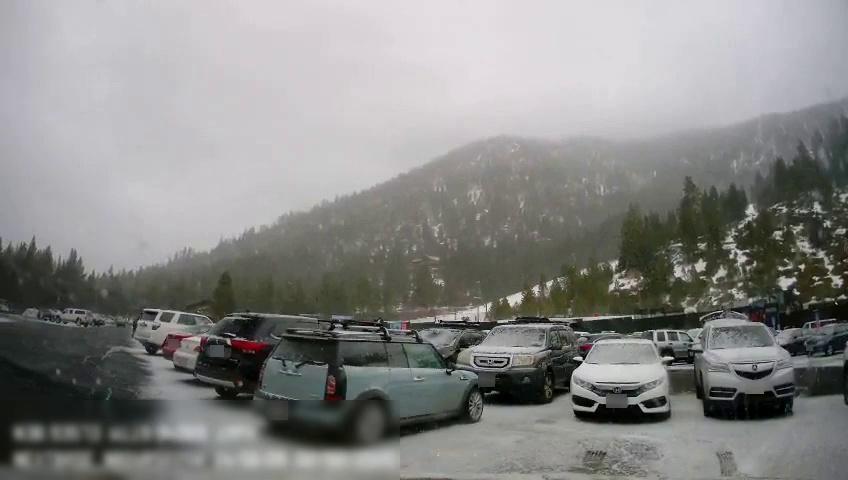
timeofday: Day
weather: Snowy
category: Vehicles | Car
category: Vehicles | Car
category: Vehicles | SUV
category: Vehicles | SUV
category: Vehicles | SUV
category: Vehicles | SUV
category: Vehicles | SUV
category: Vehicles | SUV
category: Vehicles | Car
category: Vehicles | Car
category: Vehicles | SUV
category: Vehicles | Car
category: Vehicles | Car
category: Vehicles | SUV
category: Vehicles | Truck
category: Drivable Space